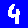
Digit: 4